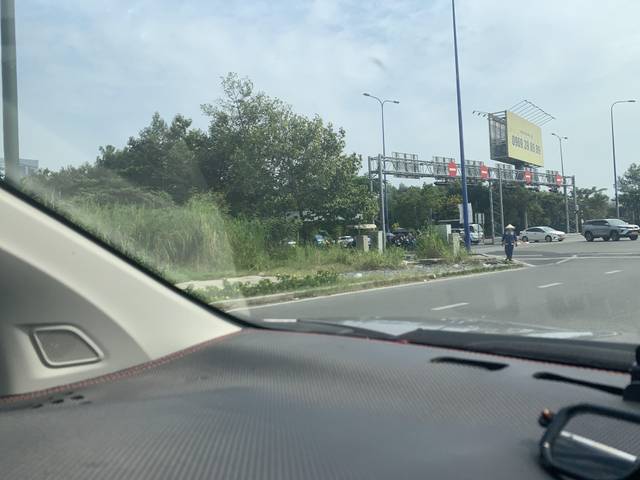
Region: Vietnam
Coordinates: 10.772, 106.717